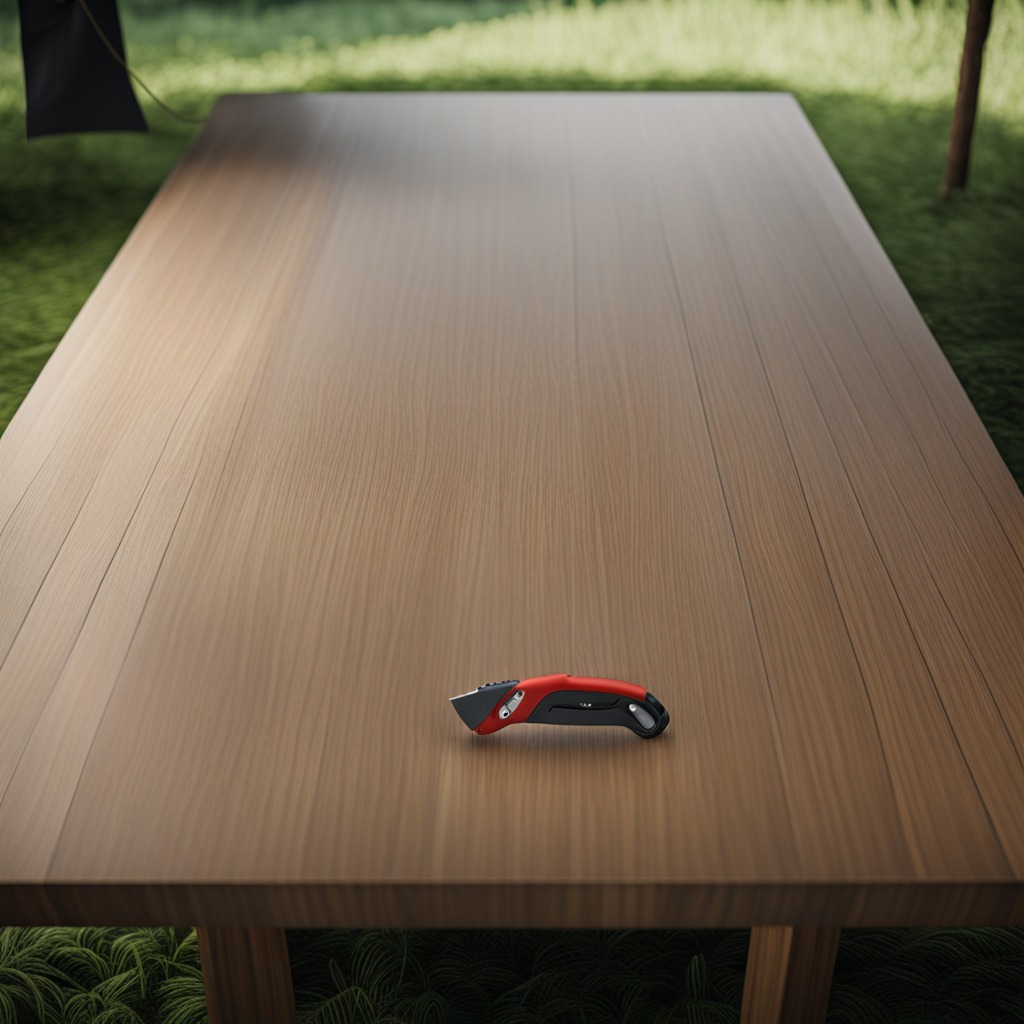
A utility knife is lying on the wooden table.